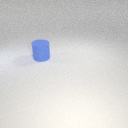
large blue rubber cylinder